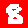
Digit: 8